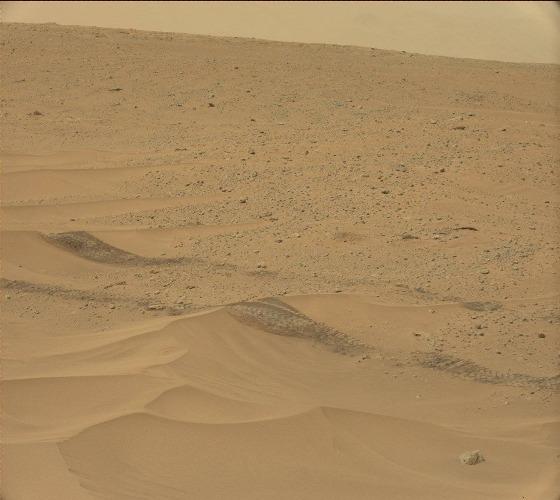
Terrain classes present: Gravel / Sand / Soil, Rock, Sky / Distant Mountains, Track